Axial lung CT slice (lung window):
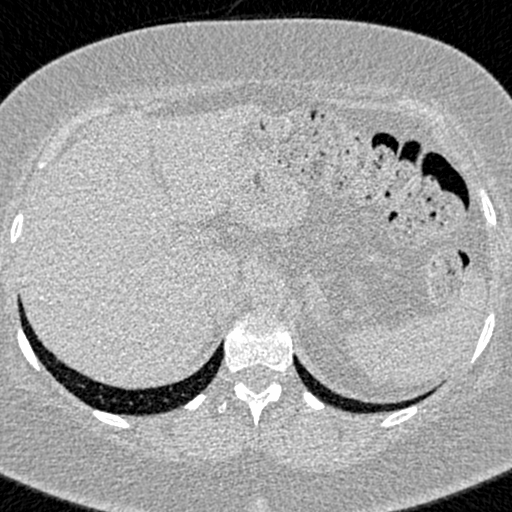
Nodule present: no